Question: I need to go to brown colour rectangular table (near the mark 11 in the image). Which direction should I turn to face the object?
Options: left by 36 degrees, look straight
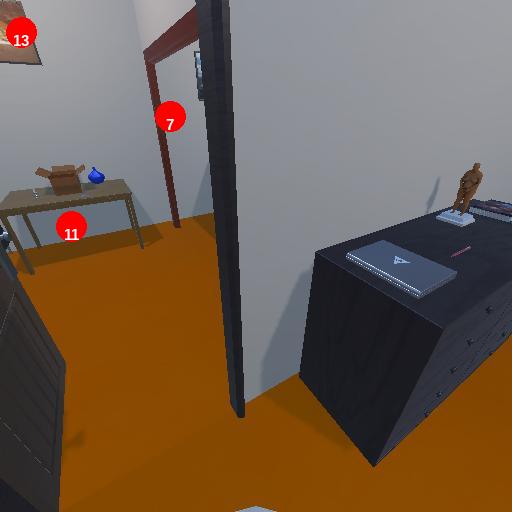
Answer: left by 36 degrees